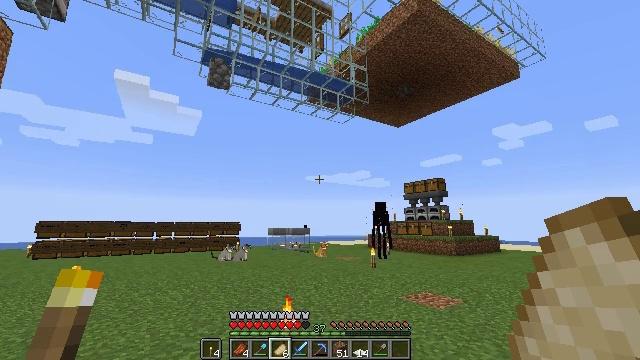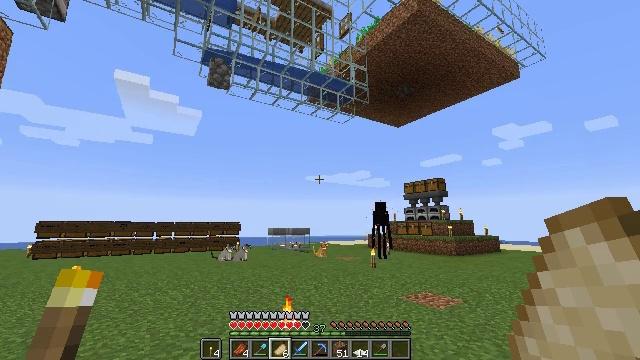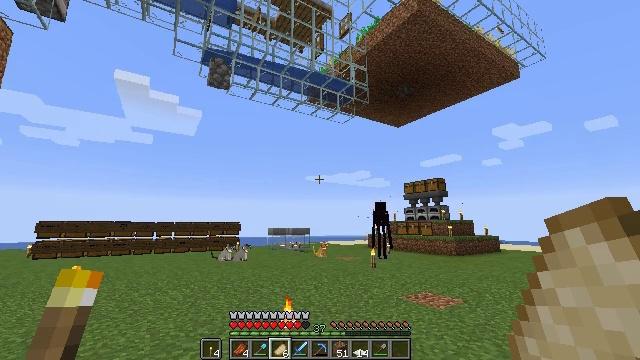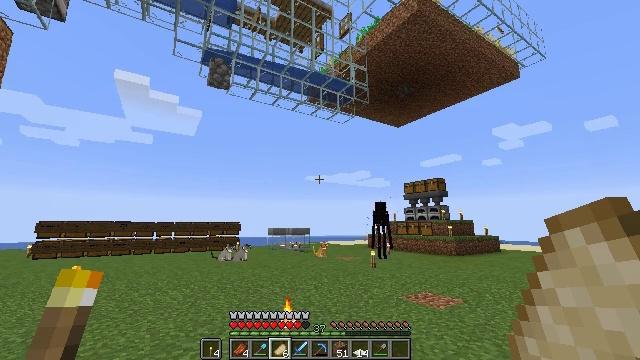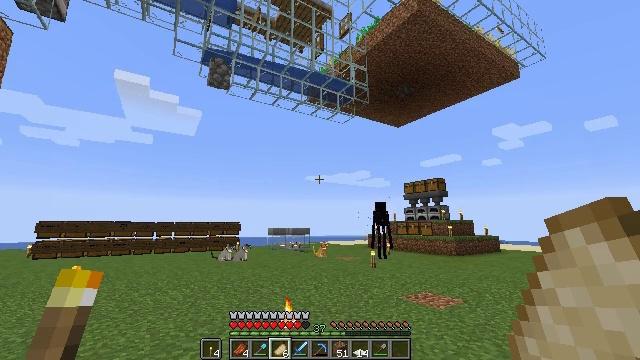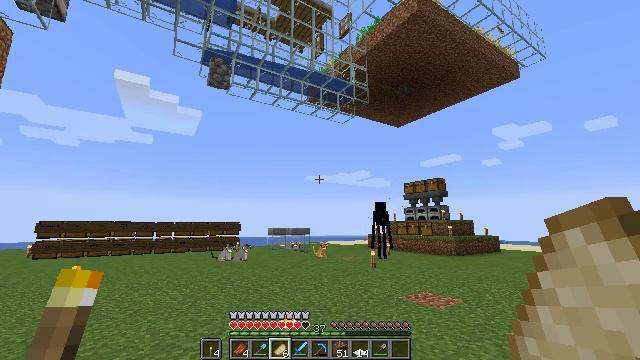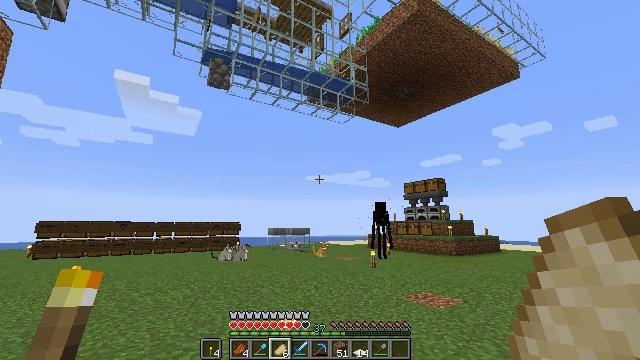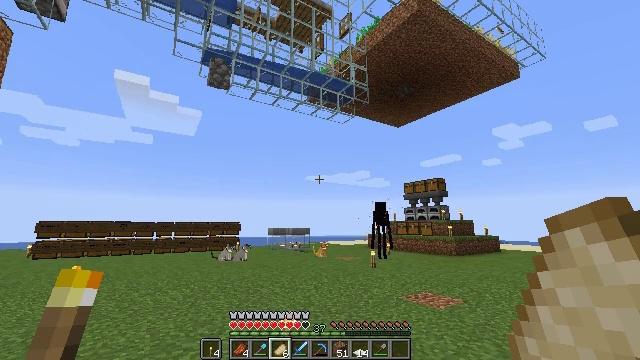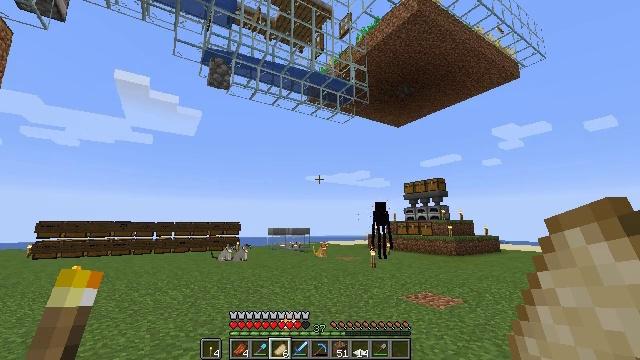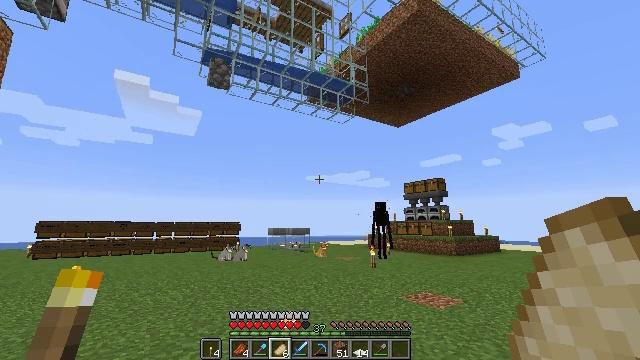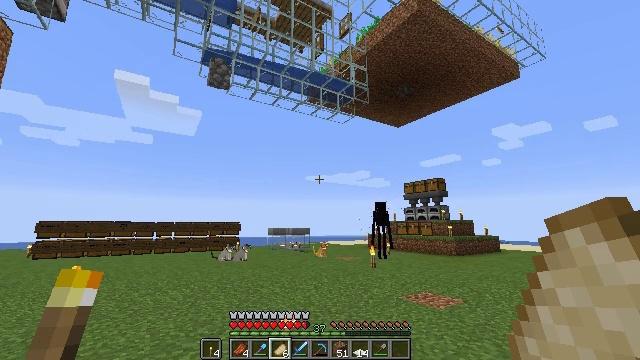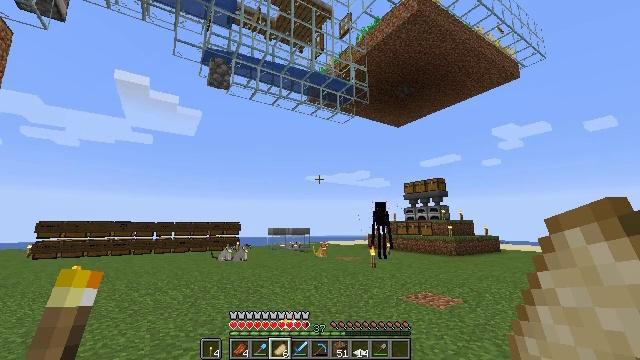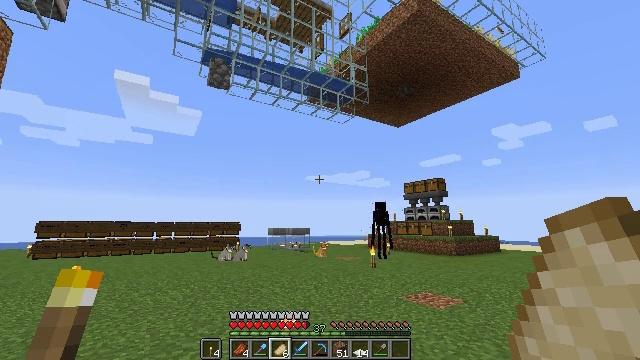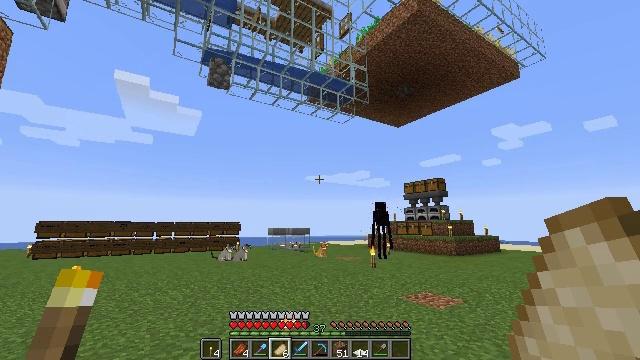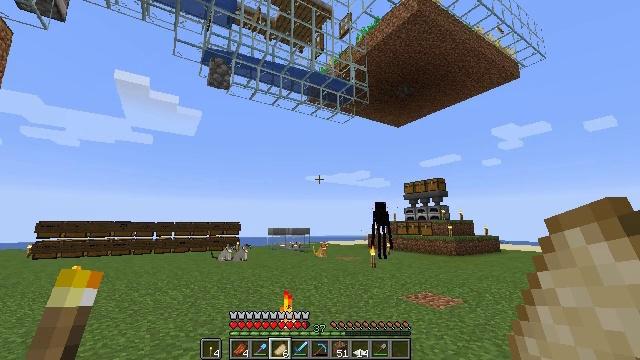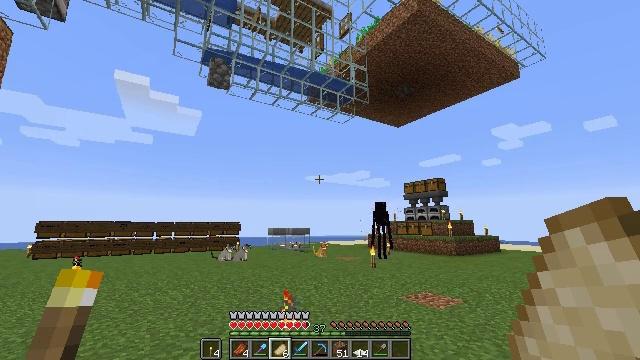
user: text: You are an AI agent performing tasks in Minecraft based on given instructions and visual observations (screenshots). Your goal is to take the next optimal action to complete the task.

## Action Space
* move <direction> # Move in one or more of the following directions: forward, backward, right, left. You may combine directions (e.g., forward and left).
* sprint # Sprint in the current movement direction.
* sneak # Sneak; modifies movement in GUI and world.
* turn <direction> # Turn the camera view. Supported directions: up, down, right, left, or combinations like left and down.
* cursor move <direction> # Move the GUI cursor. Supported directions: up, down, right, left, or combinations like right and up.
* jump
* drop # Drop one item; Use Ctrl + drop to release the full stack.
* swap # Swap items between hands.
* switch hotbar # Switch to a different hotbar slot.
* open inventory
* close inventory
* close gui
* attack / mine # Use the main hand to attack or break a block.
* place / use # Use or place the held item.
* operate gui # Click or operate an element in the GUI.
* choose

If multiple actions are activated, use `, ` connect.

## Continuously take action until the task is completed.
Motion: motion action
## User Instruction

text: Attack the smithing table to collect it.
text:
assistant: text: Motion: no_op
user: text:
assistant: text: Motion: no_op
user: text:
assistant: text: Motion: no_op
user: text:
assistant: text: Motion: no_op
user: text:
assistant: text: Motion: no_op
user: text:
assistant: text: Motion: no_op
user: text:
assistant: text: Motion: no_op
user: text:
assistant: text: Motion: no_op
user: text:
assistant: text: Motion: no_op
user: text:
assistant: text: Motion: no_op
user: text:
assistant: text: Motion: no_op
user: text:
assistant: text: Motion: no_op
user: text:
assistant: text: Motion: no_op
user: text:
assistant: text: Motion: no_op
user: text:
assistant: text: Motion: no_op
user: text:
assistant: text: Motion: no_op
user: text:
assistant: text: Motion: no_op
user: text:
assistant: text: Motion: no_op
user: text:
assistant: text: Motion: no_op
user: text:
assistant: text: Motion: no_op
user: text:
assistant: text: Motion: no_op
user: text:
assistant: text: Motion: no_op
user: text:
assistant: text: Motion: no_op
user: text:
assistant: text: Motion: no_op
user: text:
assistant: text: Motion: no_op
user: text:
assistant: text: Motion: no_op
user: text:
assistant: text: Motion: no_op
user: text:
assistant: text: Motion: no_op
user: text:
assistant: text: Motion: no_op
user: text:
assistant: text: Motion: no_op